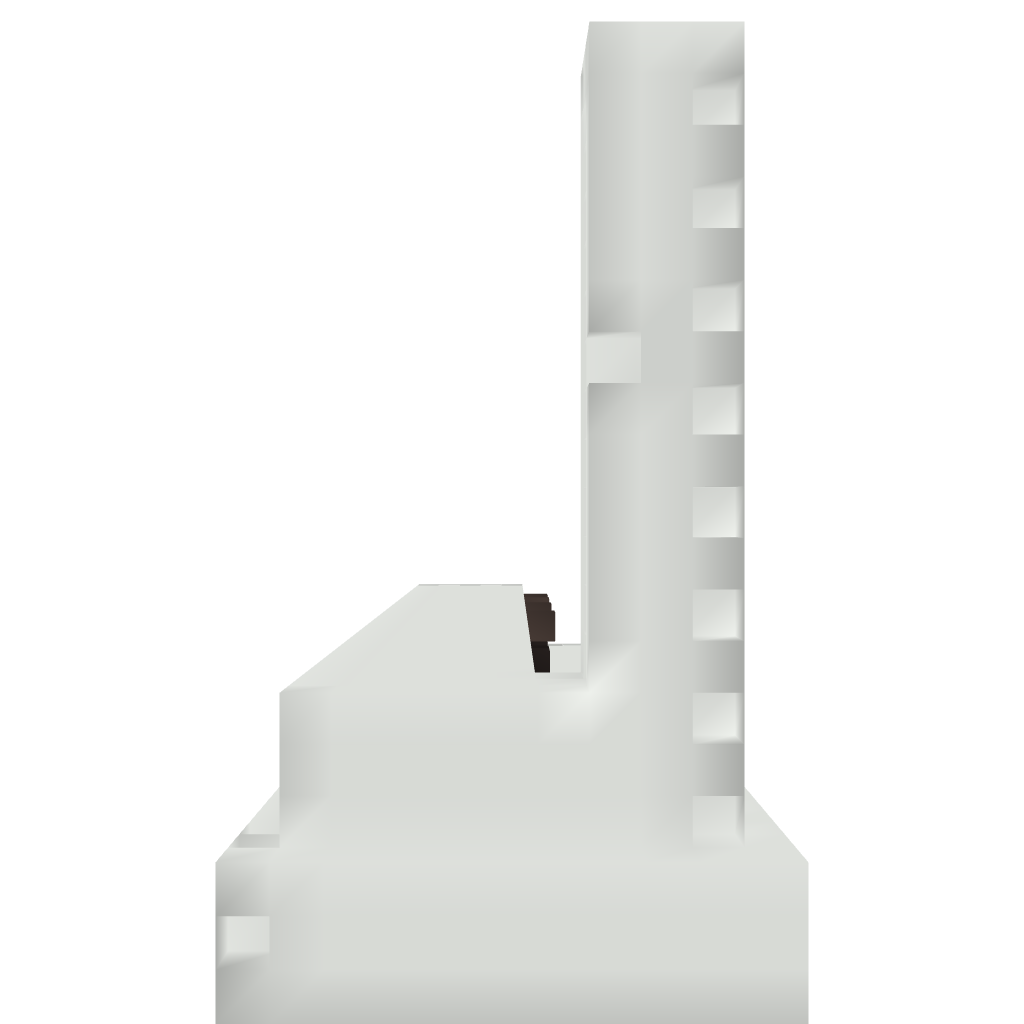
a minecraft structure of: A redstone cannon.